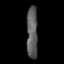
Tissue: lung
Cell type: Epithelial cells
Senescence score: 0.2302
Nuclear area (px): 560
Mean DAPI intensity: 92.877